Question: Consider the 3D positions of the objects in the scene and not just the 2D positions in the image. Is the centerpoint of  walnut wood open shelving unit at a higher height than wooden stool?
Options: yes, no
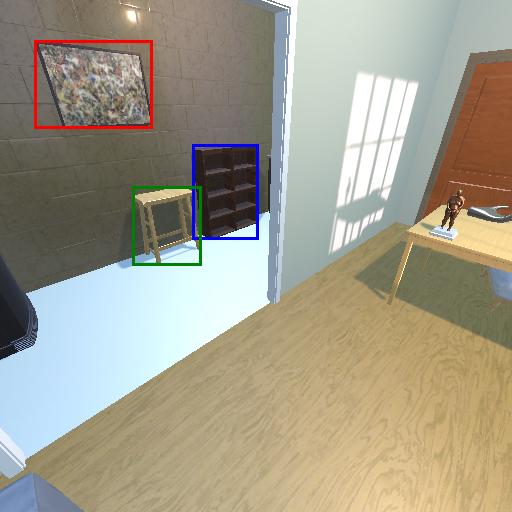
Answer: yes